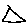
Label: triangle